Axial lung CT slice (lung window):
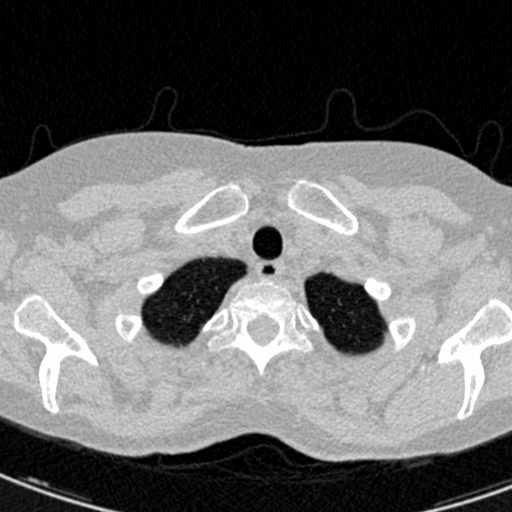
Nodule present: no